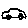
Label: car